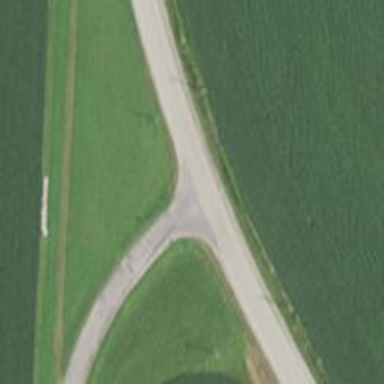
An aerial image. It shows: Tertiary road.